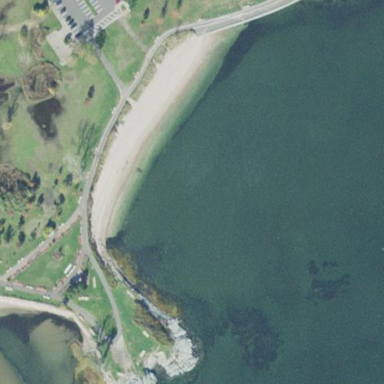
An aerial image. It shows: Beautiful beach with natural surroundings.